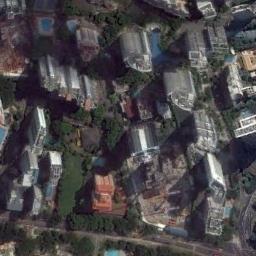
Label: commercial_area